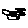
Label: star